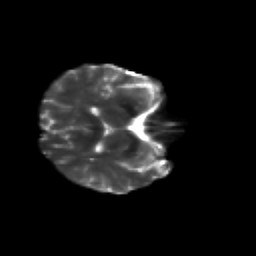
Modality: T2w
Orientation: axial
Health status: healthy
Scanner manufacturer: siemens
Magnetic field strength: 3 T
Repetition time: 12 s
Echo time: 0.092 s